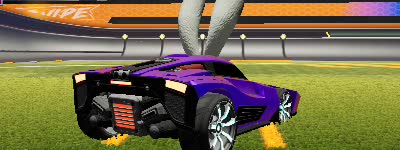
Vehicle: breakout